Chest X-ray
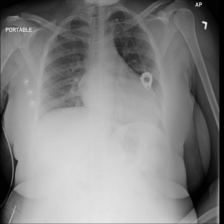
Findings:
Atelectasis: negative
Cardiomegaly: negative
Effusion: negative
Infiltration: negative
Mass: negative
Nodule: negative
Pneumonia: negative
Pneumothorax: negative
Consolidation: negative
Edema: negative
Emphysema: negative
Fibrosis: negative
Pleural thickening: negative
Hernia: negative